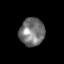
Tissue: lung
Cell type: T cells
Senescence score: 0.2103
Nuclear area (px): 691
Mean DAPI intensity: 116.828